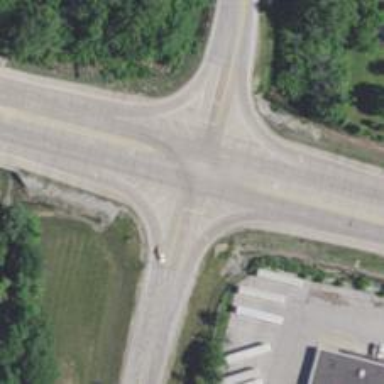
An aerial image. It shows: Road with stop sign.